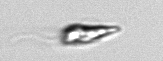
Label: Euglena